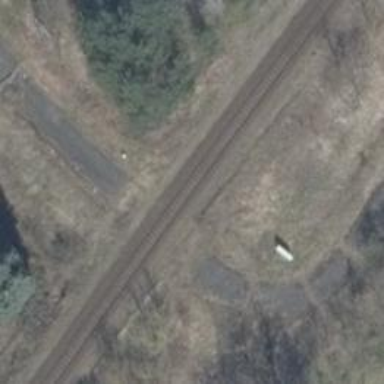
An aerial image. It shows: Railway level crossing.